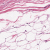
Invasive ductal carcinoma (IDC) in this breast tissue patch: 0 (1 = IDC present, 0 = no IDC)